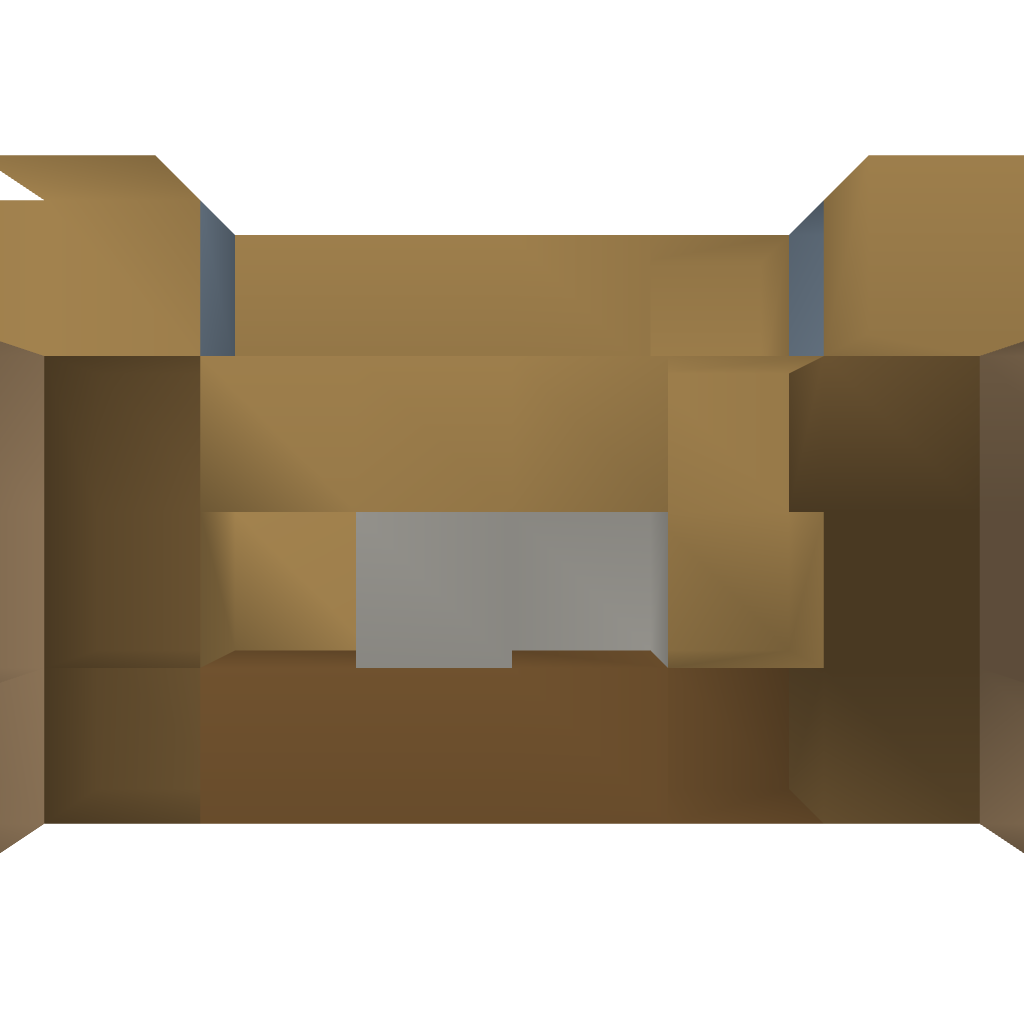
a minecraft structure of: My little cottage